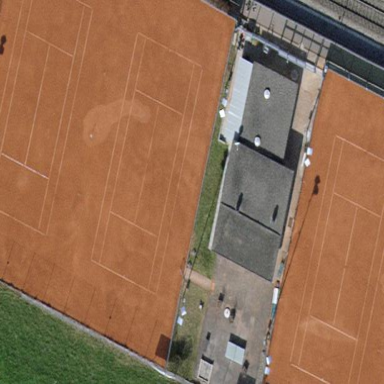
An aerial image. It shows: Clay tennis court on the leisure land pitch.